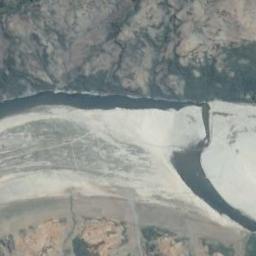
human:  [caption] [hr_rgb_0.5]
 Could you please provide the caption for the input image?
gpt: The land rises and falls by the river .

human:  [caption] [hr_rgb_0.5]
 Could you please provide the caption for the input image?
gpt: The deep blue river with a wide white floodplain goes through the wasteland .

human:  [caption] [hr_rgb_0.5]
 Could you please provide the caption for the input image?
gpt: A curved turquoise river with white sand on the shore, And tan mountains with sparse green plants on both sides .

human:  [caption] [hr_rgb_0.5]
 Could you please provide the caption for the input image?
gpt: The river goes through bare land and green grass .

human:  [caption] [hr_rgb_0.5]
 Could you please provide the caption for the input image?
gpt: There are white sand and bare land around the river .